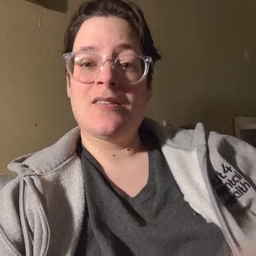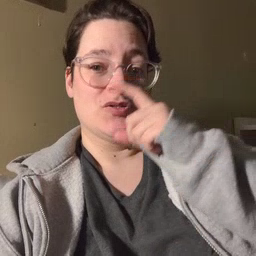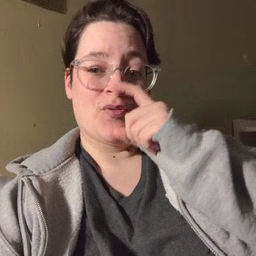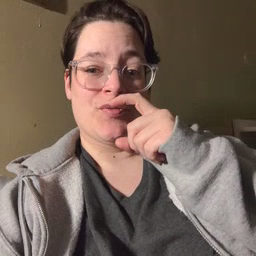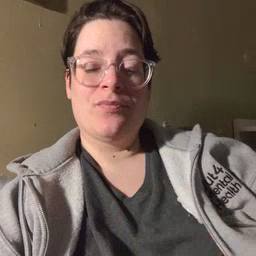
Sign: doll